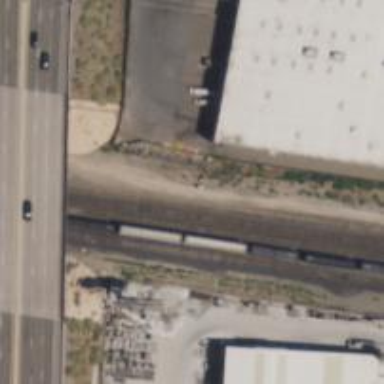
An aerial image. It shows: Railway yard.